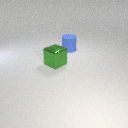
large green metal cube to the left of large blue rubber cylinder